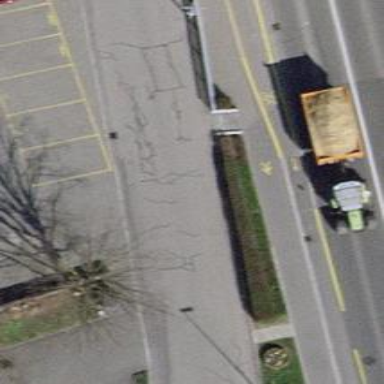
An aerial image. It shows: Road with steps.